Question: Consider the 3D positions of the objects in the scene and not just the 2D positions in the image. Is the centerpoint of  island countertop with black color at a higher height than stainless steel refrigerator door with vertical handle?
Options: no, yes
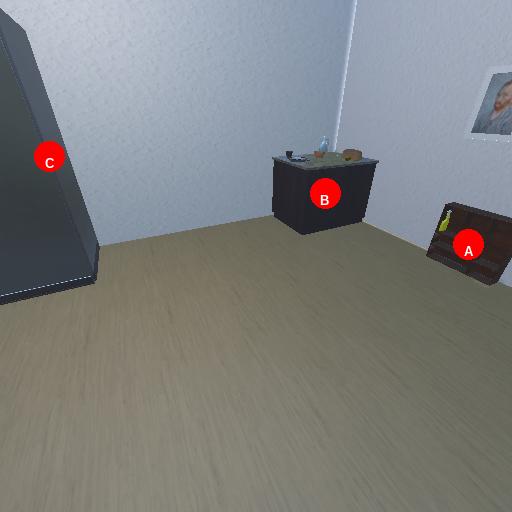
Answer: no